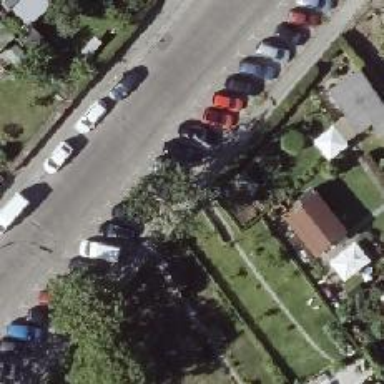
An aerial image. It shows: Sidewalk.